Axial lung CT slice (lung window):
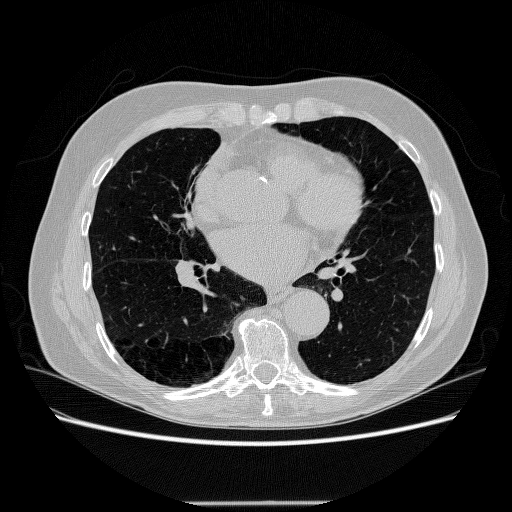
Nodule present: no